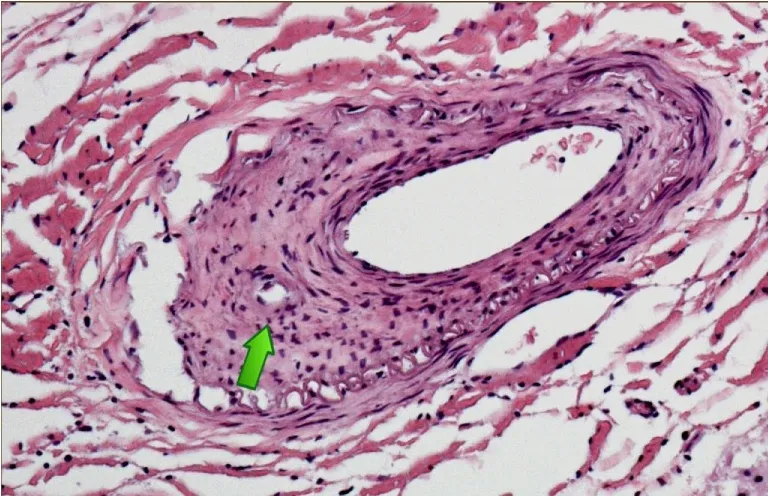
Anterior spinal artery cervical spinal cord showing evidence of prior occlusion in the form of proliferating medial myofibroblasts with recanalization [arrow].
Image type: pathology (h&e)